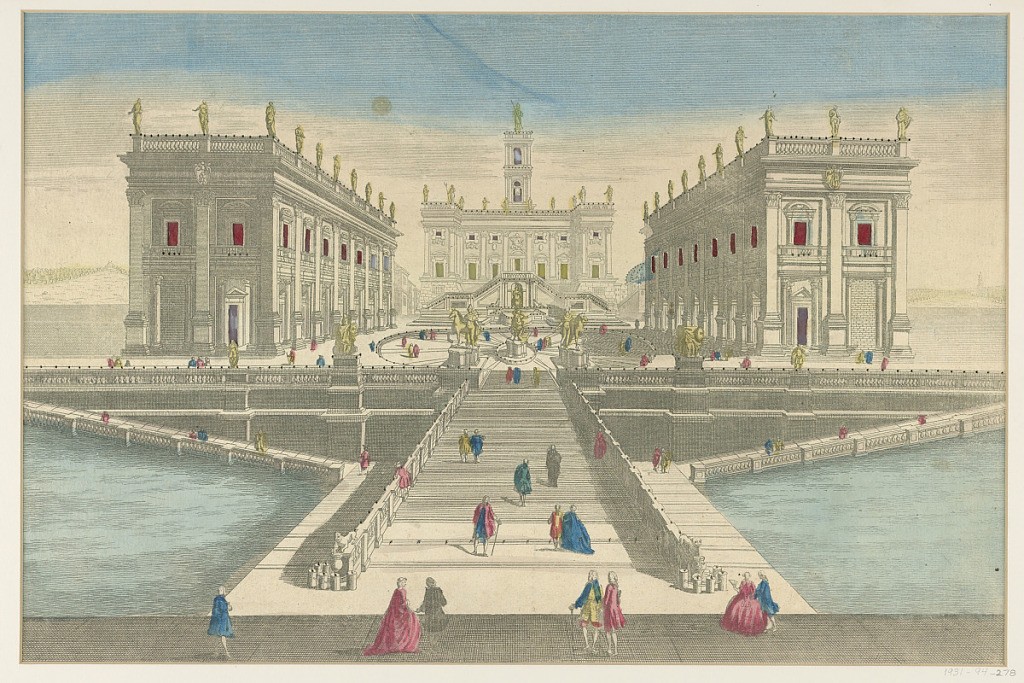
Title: Peep-Show Print: Palace on the Water
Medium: Engraving, brush and wash on paper
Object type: Print
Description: Palace on the water